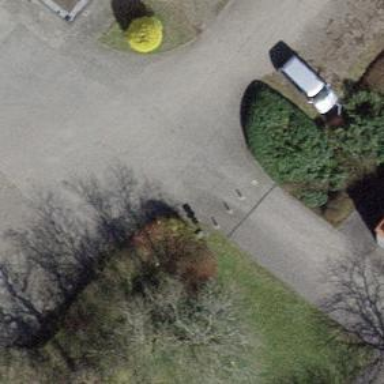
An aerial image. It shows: Bollard.